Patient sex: M
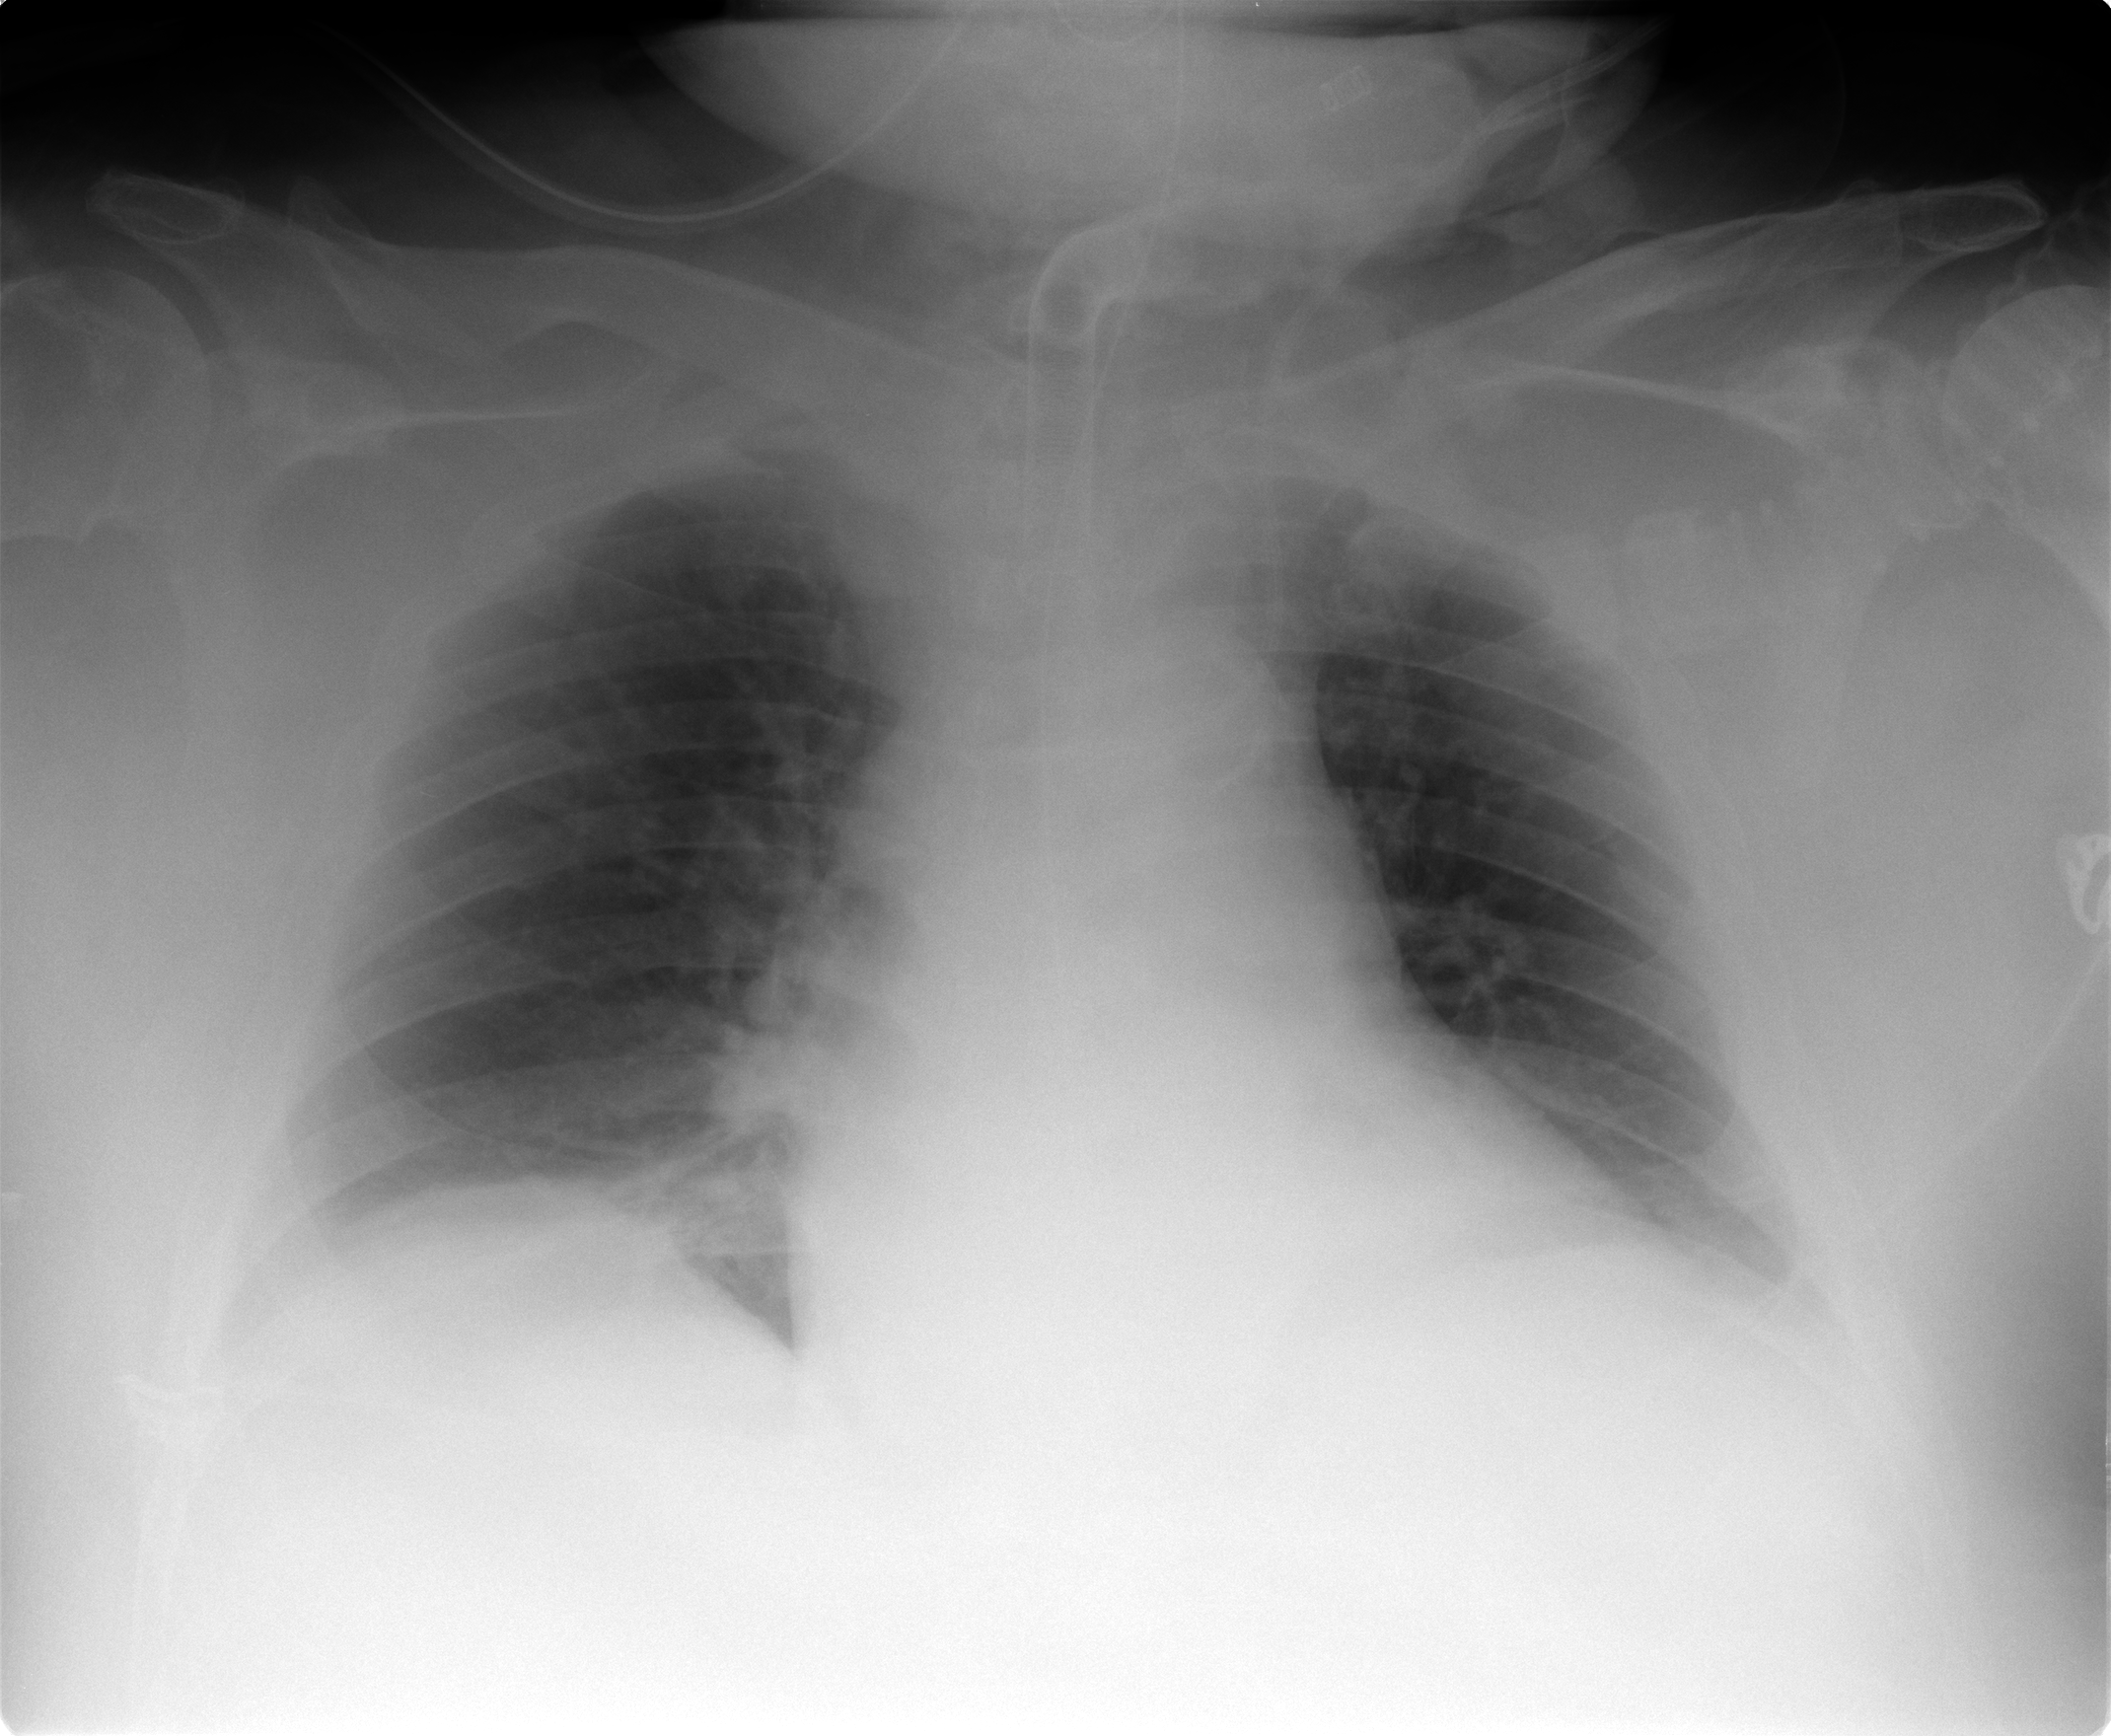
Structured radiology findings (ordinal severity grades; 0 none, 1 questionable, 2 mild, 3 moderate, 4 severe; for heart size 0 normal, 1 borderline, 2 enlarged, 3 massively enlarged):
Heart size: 2
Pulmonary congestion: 1
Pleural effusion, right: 1
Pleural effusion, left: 0
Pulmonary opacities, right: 0
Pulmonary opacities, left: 0
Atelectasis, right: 2
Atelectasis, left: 2